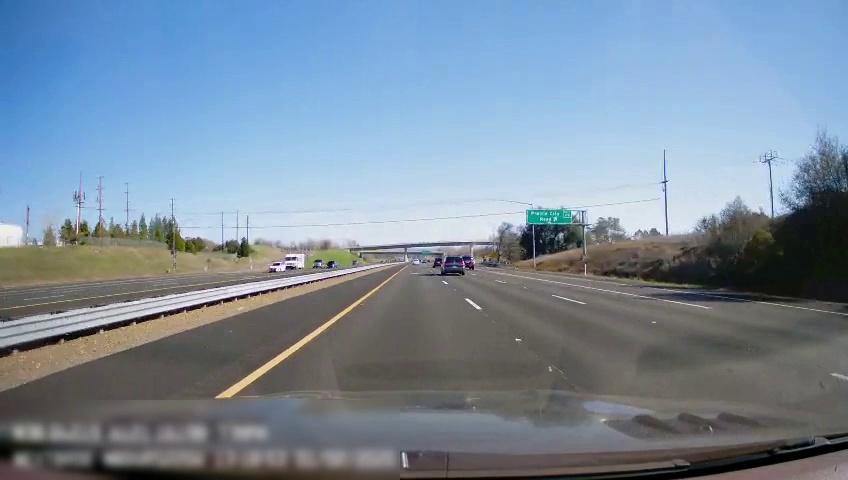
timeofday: Day
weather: Sunny
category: Drivable Space
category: Drivable Space
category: Vehicles | SUV
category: Vehicles | Truck
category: Vehicles | Car
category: Vehicles | Car
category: Vehicles | SUV
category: Vehicles | Car
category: Vehicles | SUV
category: Lanes | Opposite Lane
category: Lanes | Current Lane
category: Lanes | Current Lane
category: Lanes | Alternate Lane
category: Lanes | Alternate Lane
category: Lanes | Alternate Lane
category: Traffic | Signs